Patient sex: M
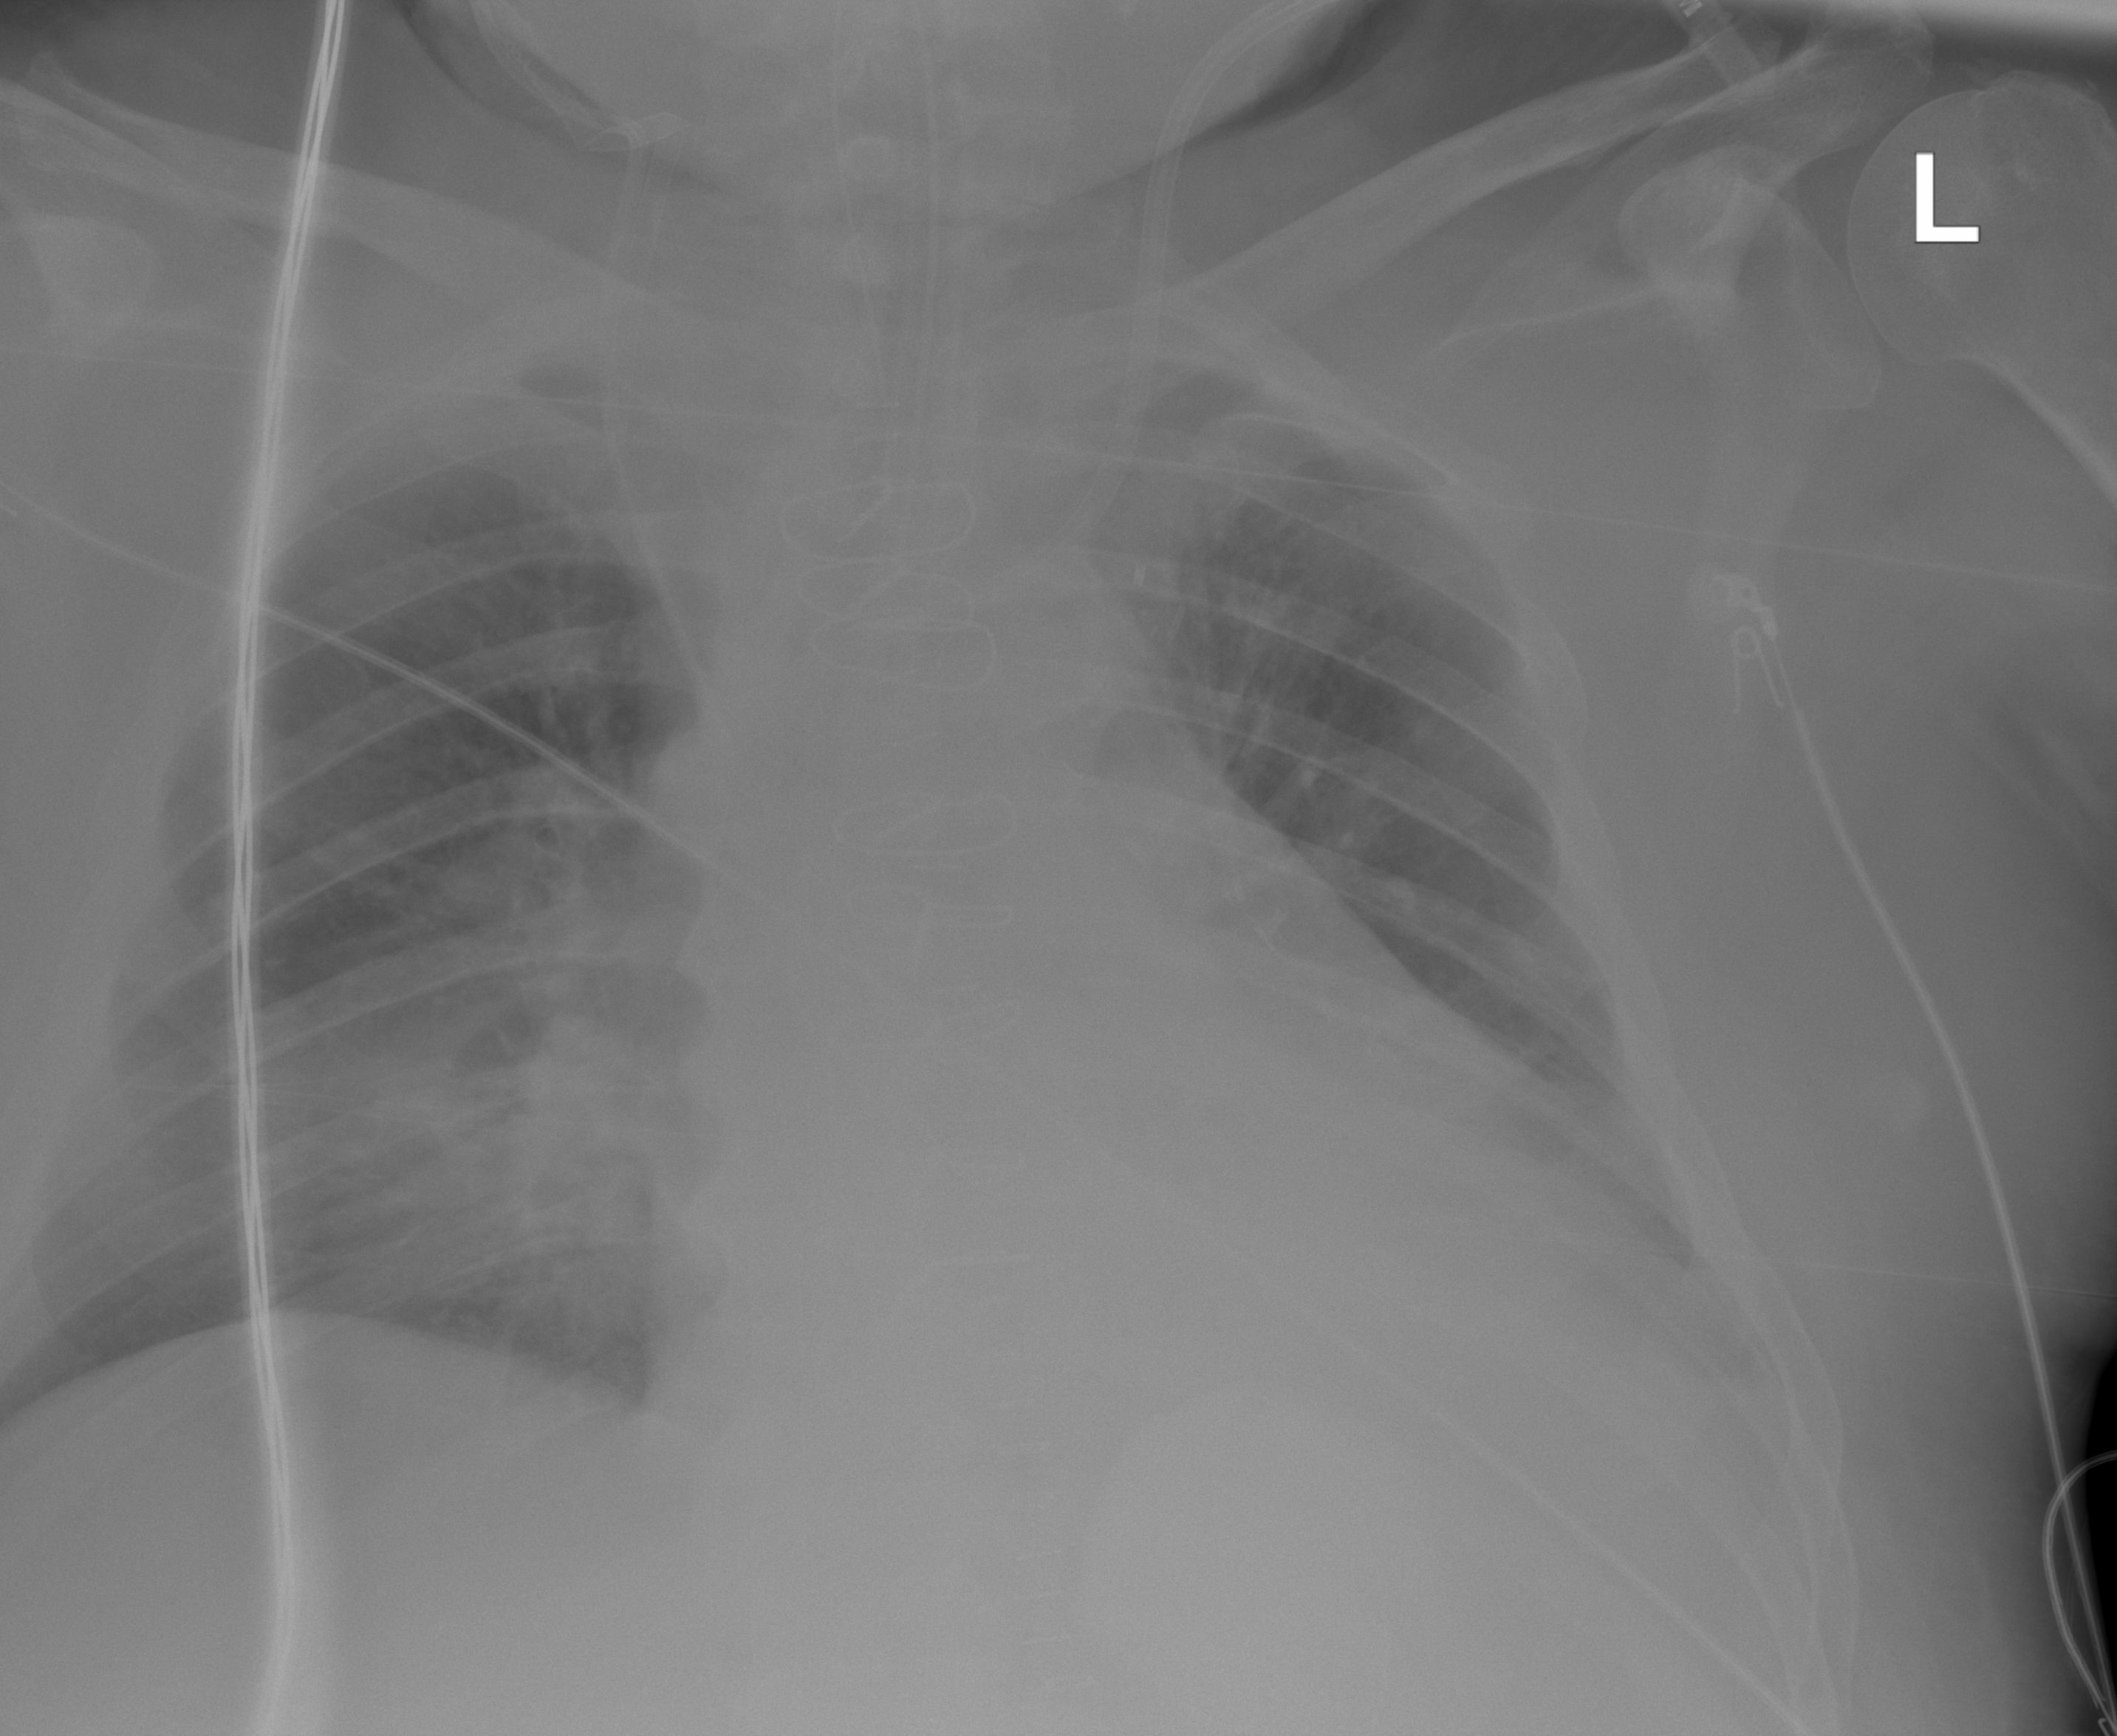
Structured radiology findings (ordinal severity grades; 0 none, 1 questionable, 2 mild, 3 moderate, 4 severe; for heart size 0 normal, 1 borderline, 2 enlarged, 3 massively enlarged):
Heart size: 2
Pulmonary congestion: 2
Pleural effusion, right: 0
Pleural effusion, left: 0
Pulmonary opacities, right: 2
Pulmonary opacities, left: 1
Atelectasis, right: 2
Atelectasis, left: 2